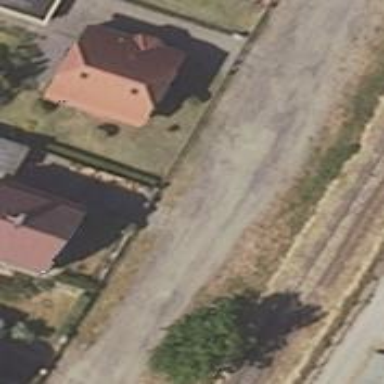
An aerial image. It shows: Driveway.